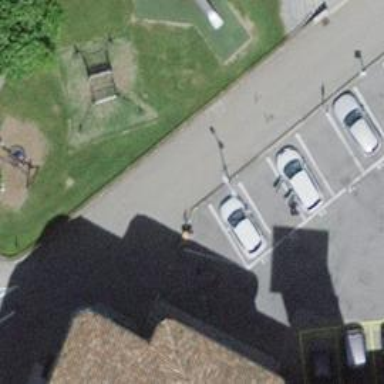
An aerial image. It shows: Bollard.